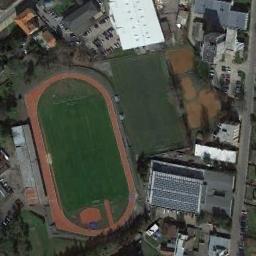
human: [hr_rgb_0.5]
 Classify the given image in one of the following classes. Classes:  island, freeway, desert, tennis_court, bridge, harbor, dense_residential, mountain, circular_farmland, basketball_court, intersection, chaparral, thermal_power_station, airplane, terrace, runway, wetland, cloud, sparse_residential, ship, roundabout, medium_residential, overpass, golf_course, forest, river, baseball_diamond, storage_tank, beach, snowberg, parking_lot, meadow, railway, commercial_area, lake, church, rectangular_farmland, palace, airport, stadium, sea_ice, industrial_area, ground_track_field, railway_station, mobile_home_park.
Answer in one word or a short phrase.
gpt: ground_track_field